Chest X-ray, PA view. Patient: 61 years old, sex F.
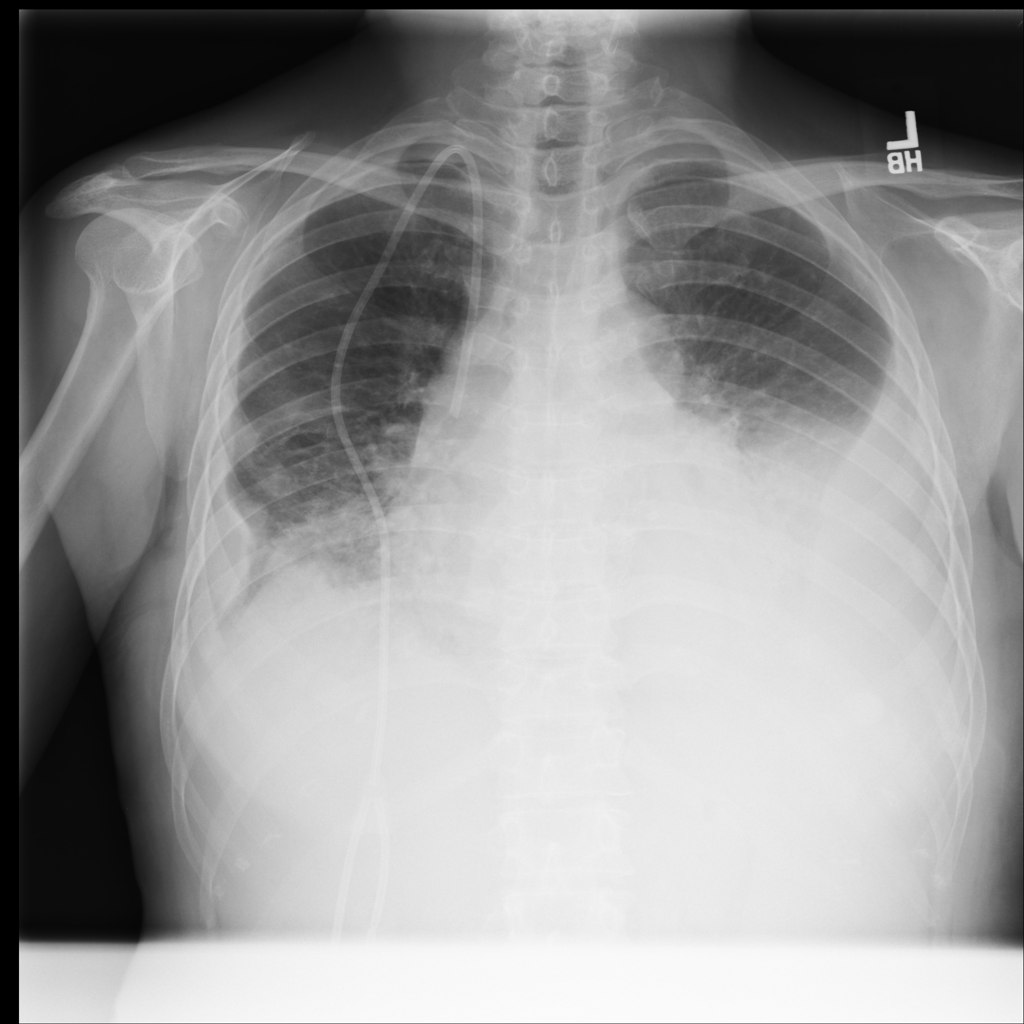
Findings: Consolidation, Effusion, Infiltration